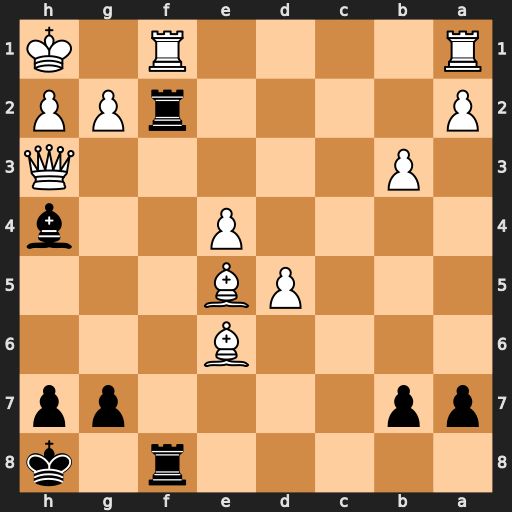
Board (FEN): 5r1k/pp4pp/4B3/3PB3/4P2b/1P5Q/P4rPP/R4R1K
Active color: b
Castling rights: -
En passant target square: -
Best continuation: Rxf1+ Rxf1 Rxf1#